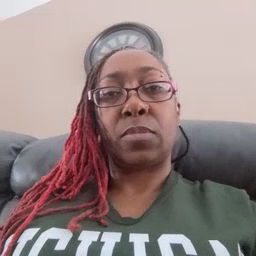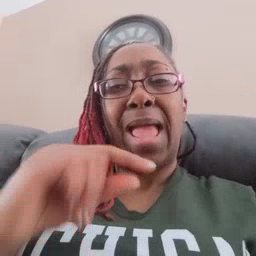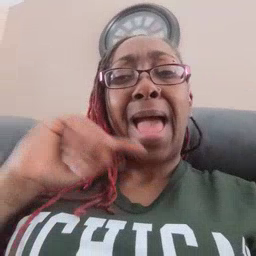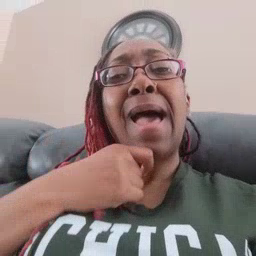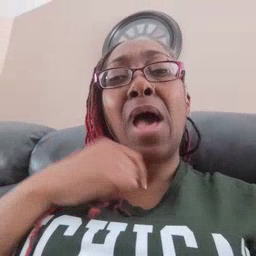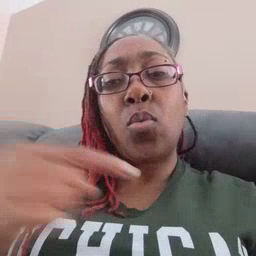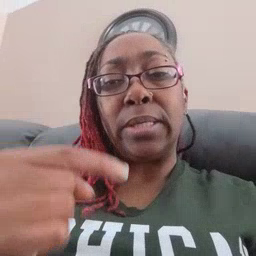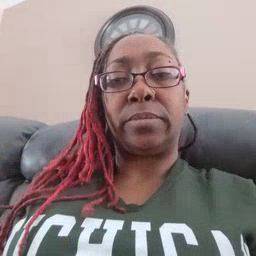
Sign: owie